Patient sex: F
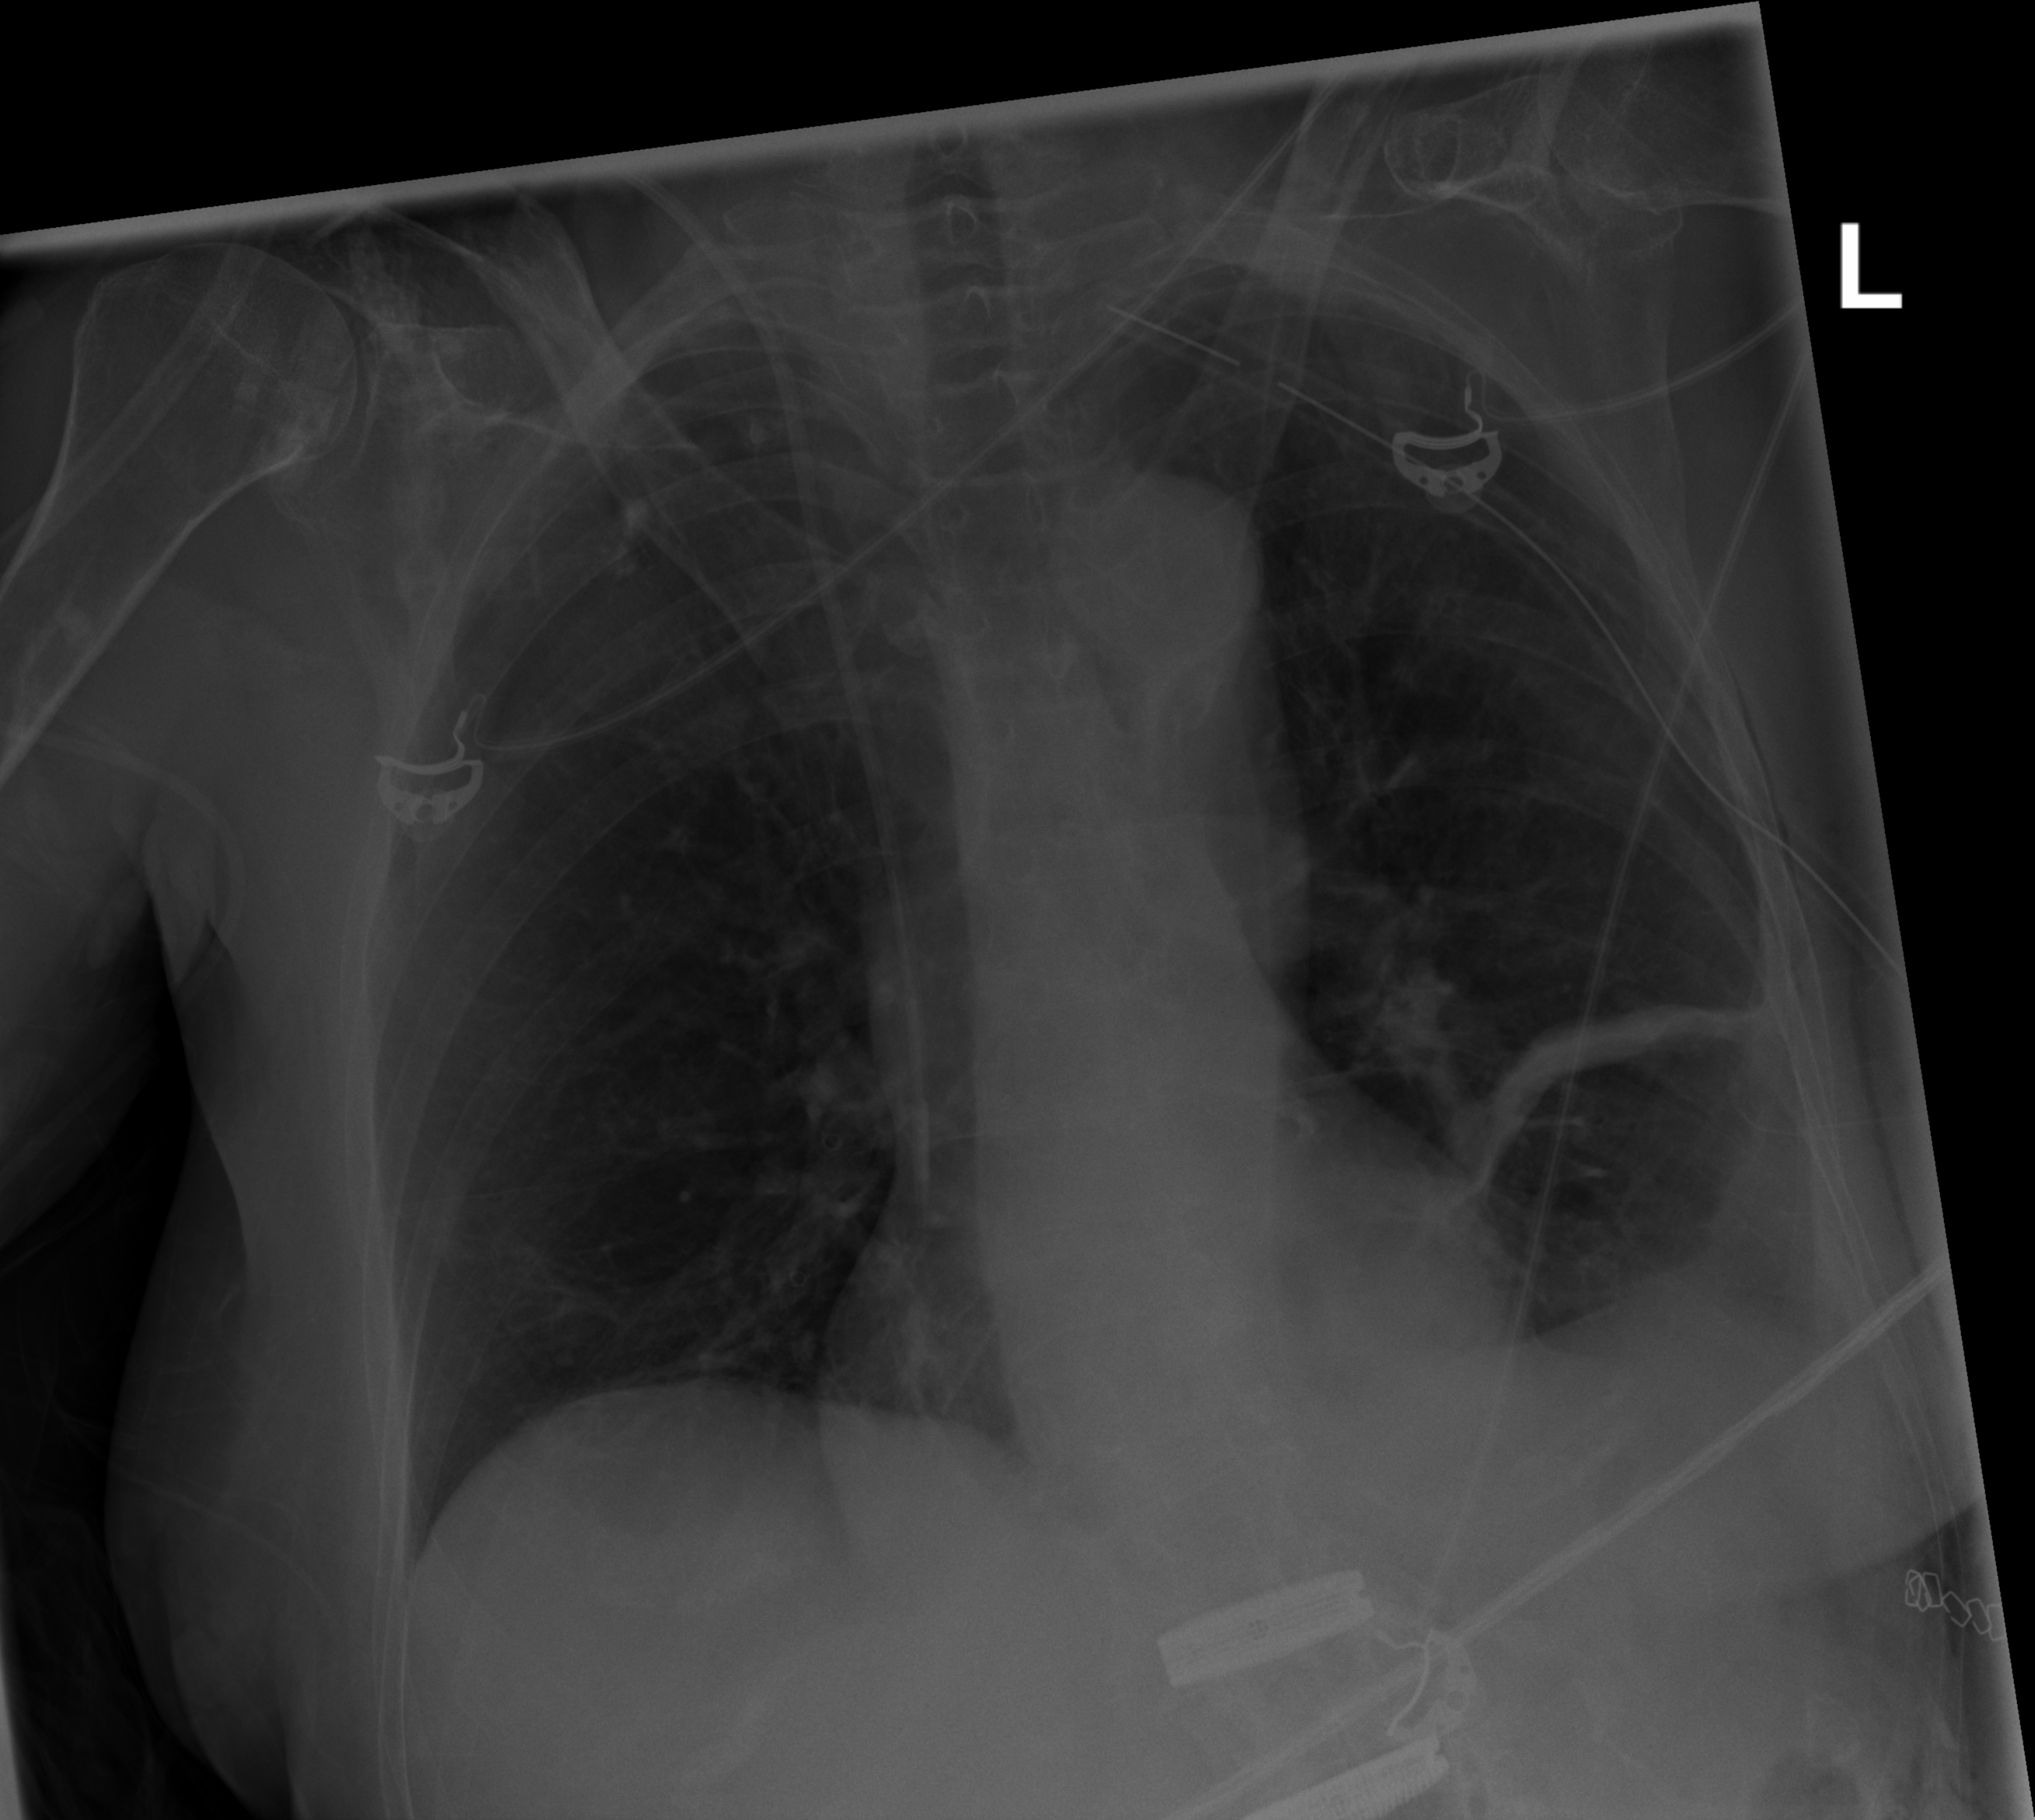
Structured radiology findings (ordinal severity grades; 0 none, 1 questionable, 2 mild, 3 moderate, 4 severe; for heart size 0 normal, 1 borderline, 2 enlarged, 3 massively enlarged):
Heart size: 0
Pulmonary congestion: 0
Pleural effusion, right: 0
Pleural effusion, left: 0
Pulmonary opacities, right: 0
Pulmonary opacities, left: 0
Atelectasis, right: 0
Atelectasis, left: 2